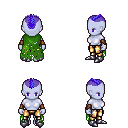
a pixel art fantasy rpg character, female body template, dark elf, purple skin, green tattered cape, gold greaves, blue short mohawk hairstyle, leather bracers, metal boots, four views (front, back, left, right), 2x2 character sprite sheet, small pixel art, hard edges, no anti-aliasing